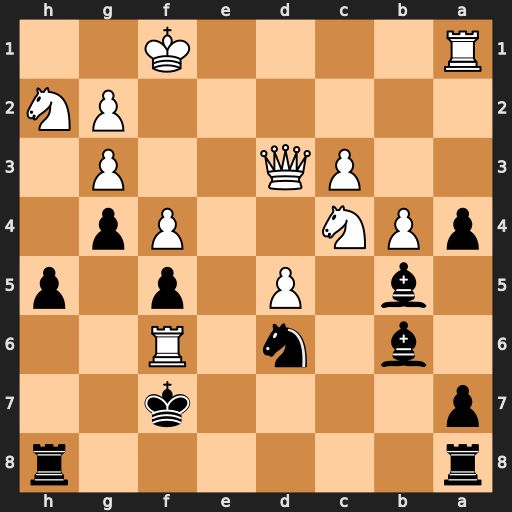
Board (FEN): r6r/p4k2/1b1n1R2/1b1P1p1p/pPN2Pp1/2PQ2P1/6PN/R4K2
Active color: b
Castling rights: -
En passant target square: -
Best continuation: Kxf6 Nxd6 Bxd3+